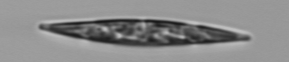
Label: Pleurosigma